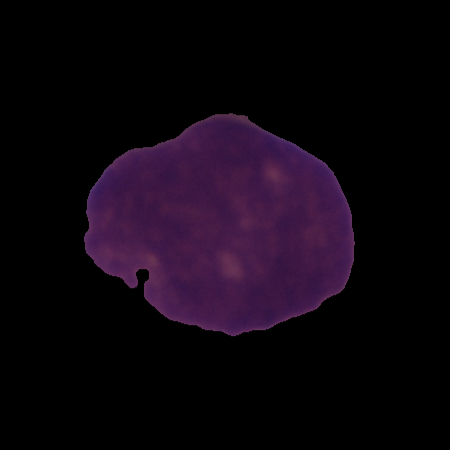
Label: cancer